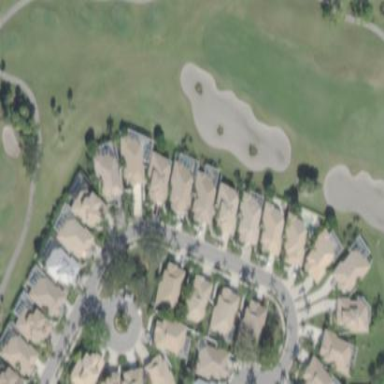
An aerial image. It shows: Grassy area designated as golf fairway.